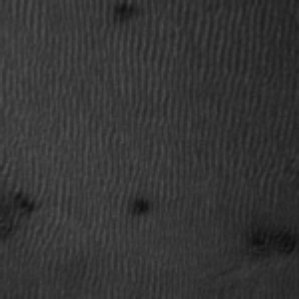
Label: frost